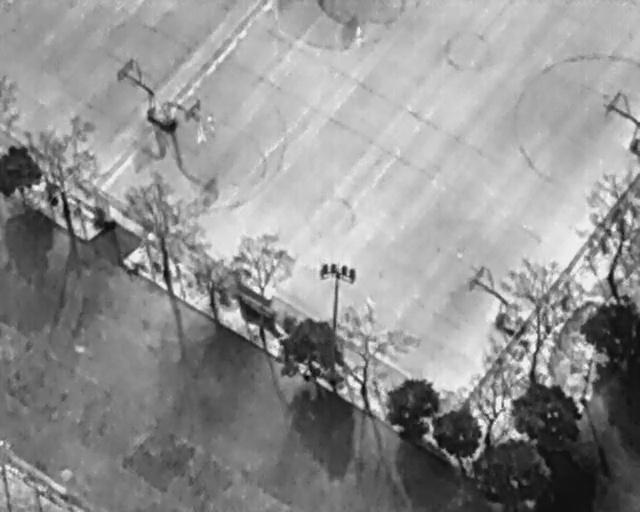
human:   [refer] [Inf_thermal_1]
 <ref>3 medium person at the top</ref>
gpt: <box>[[29, 24, 33, 26, 2], [54, 6, 58, 7, 2], [31, 23, 34, 25, 2]]</box>